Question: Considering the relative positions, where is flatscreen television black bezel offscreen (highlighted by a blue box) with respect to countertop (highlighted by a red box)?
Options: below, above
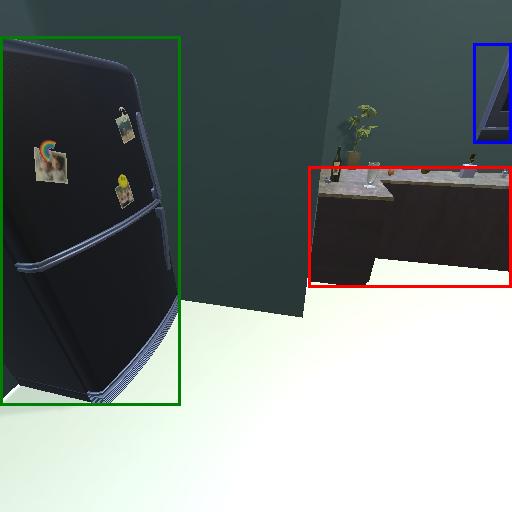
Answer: below